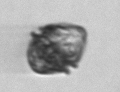
Label: Kryptoperidinium_triquetrum